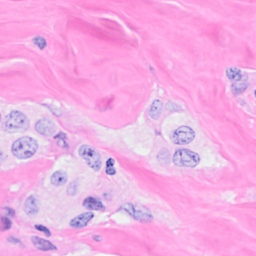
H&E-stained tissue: Breast